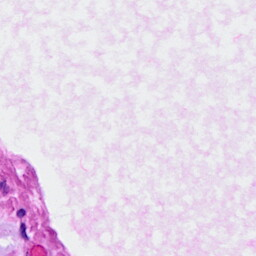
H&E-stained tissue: Ovarian